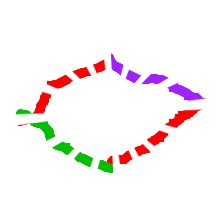
Shape: rhombus